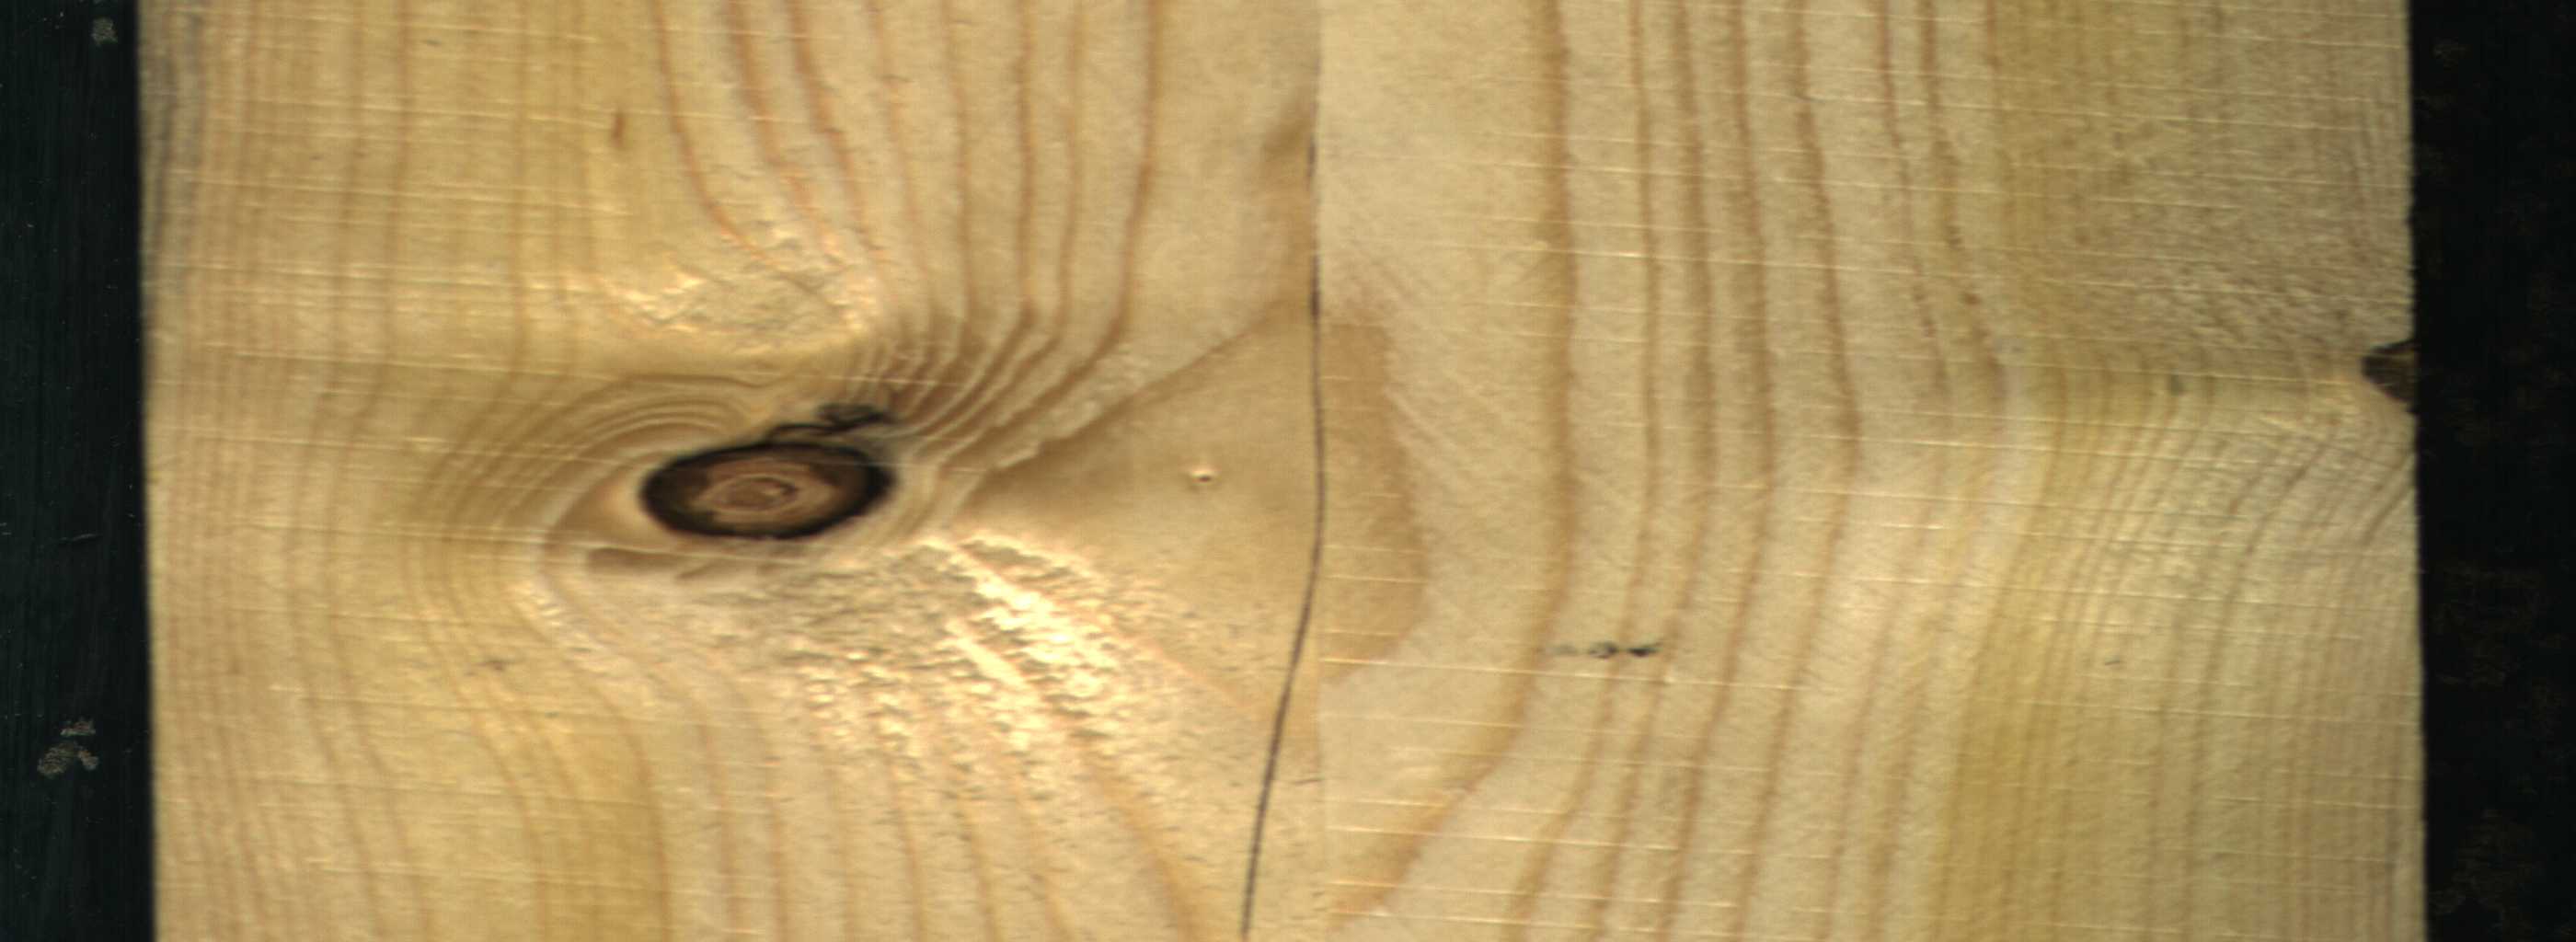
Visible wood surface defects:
Crack
Dead_Knot
Dead_Knot
Dead_Knot